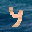
Label: 4